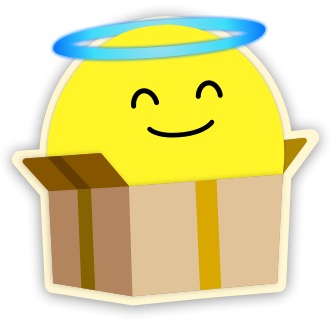
Label: others